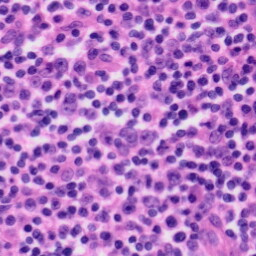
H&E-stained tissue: Tonsil